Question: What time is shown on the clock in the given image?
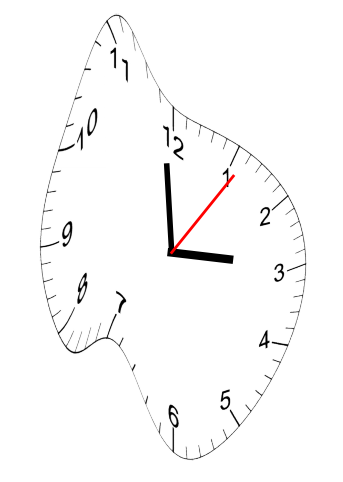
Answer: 02:59:06